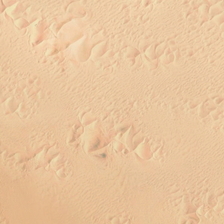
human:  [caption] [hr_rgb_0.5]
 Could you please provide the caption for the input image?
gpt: it is a large piece of desert .

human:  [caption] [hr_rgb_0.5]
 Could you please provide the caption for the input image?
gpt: it is a large piece of desert .

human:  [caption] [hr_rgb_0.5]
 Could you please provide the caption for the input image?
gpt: it is a large piece of desert .

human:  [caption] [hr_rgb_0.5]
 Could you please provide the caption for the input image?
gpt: it is a large piece of desert .

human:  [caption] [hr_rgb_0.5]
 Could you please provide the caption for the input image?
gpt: it is a large piece of desert .